Field crop: maize
Growth stage: 2
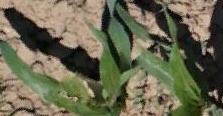
Species: maize